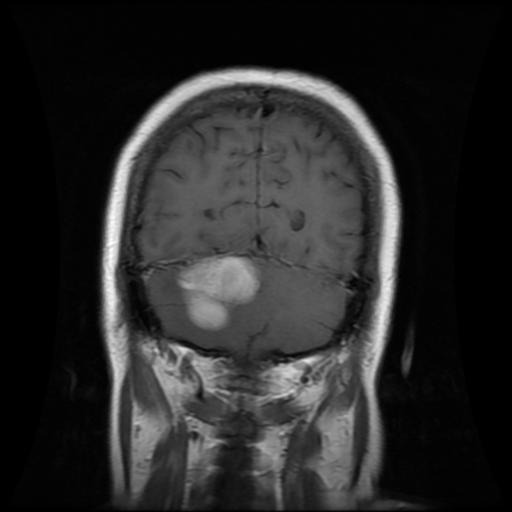
Label: meningioma